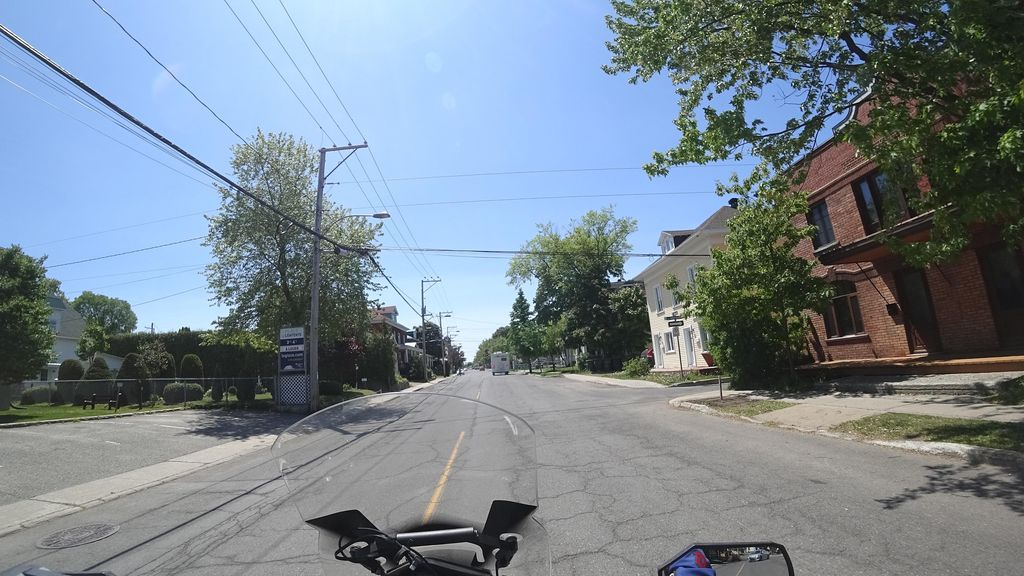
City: quebec_city